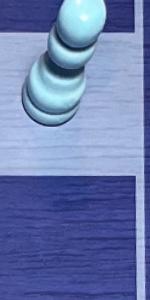
Label: Empty